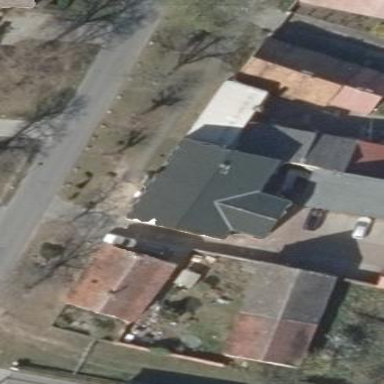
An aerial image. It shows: Residential building.